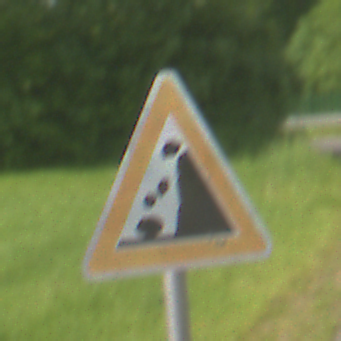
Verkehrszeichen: SteinschlagRechts
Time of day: Midday
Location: Outdoor (RoadRail)
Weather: PartlyCloudy
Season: NotSpecified
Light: Natural